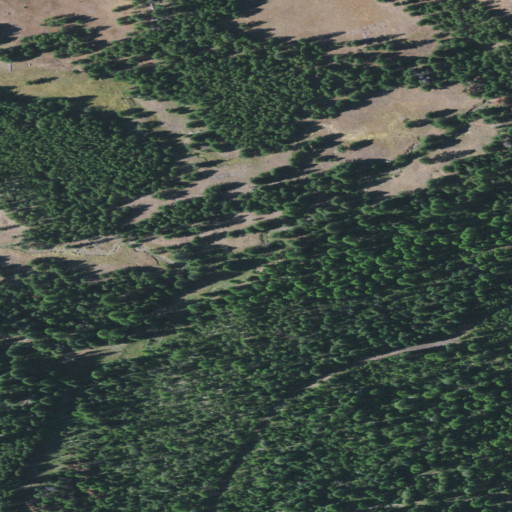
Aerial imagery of valley in Oregon named California Gulch containing evergreen forest and shrub